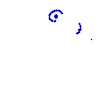
Particle: proton